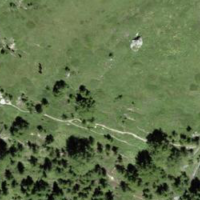
EUNIS habitat code: 23
Species observed at this site:
Dryas octopetala